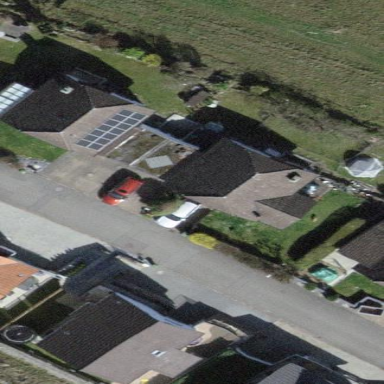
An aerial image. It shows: Simple house.